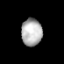
Tissue: prostate
Cell type: T cells
Senescence score: 0.2697
Nuclear area (px): 553
Mean DAPI intensity: 177.725